Question: I am using SSRS 2014 with VS2013 rc5.
Is it possible to change the row heigt forcing 'CanShrink' property on a table cell in an SSRS report?

I am able to hide the report if the value of the previous column is '0' but how do I shrink the row?
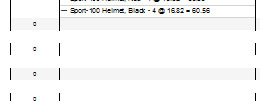
Answer: You don't need to change the height of the row, you just need to hide it.
On your table right click the indicator next to the row and select "Row visibility..."

You can then set to show or hide the row based on an expression. If the row is hidden there won't be any blank space where it should be.